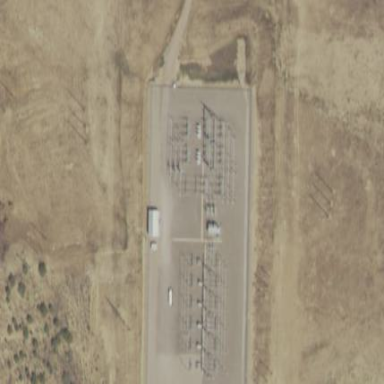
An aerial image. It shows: Distribution-level power substation.